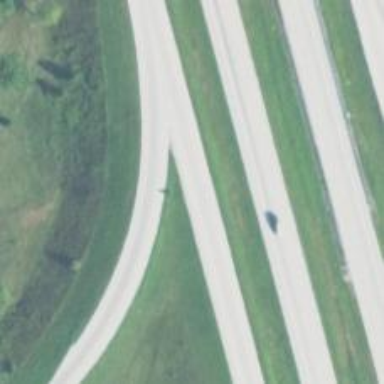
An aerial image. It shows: Asphalt motorway link.